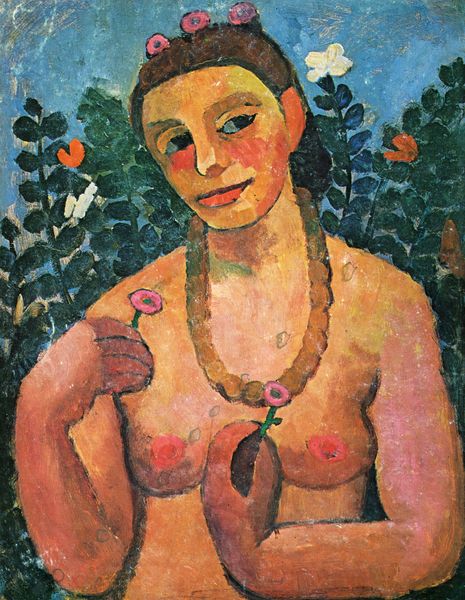
Titel: Selbstporträt
Künstler: Paula Modersohn-Becker
Standort: Bremen
Institution: Sammlung Ludwig Roselius
Schlagwörter: akt, baum, blau, blätter, gemälde, hand, haut, himmel, nackt, schatten, weiß, gelb, grob, grün, mädchen, ocker, blume, blumen, braun, brust, bunt, busen, finger, frau, frisur, haar, mund, nase, ohr, orange, schmuck, schwarz, blick, blüte, blüten, dame, gras, haus, rosen, rot, malerei, arm, arme, augen, gesicht, haarschmuck, halten, bild, bildnis, hals, hände, portrait, öl, natur, strauch, busch, sträucher, haare, halbfigur, pflanze, pflanzen, brustbild, en face, frontal, lippen, ohren, rosa, schulter, frucht, lächeln, brüste, wangen, liebe, kette, modern, hecke, lila, violett, naiv, blümchen, bauch, nackte, brustwarzen, braune haare, geschlossen, halskette, gauguin, eva, südsee, kreuz, expressionistisch, zweig, stengel, kugeln, armee, gaugin, picasso, stark, worpswede, brüst, hawai, nippel, modersohn, squaw, modersohn becker, jaare, becker, paula, moderson becker, s, pflanze#, enpflanze, frau nackt